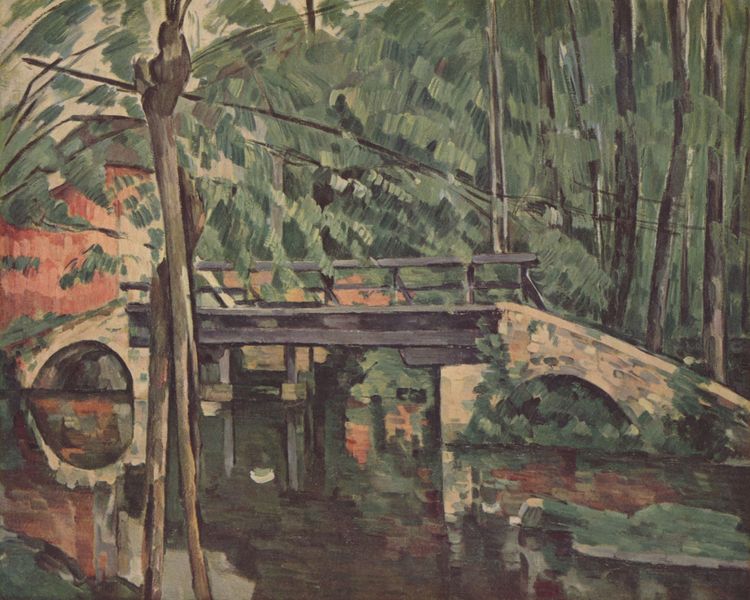
Titel: Brücke im Wald
Künstler: Paul Cézanne
Standort: Paris
Institution: Collection Molyneux
Schlagwörter: baum, blätter, dunkel, feuer, gemälde, laub, meer, wasser, baumstämme, bäume, cezanne, fluss, grün, impressionismus, landschaft, ocker, see, teich, ufer, äste, ausschnitt, blumen, braun, grau, hell, holz, licht, mitte, orange, pfeiler, schwarz, weiss, gebäude, gras, haus, park, rot, tiere, weg, wiese, beige, expressionismus, malerei, trinken, stein, steine, bild, spiegel, ast, bach, baumstamm, erde, kalt, mühle, nass, natur, spiegelung, stamm, vögel, zweige, brücke, büsche, einsam, gebüsch, hütte, sonne, boden, pflanze, pflanzen, kontrast, rechts, rosa, wald, rund, weiher, garten, ruhig, sommer, liebe, ruhe, komplementär, bogen, süden, warm, farben, mauer, farbe, violett, vegetation, idylle, spazieren, moment, romantik, tannen, steg, wasse, essen, detail, spiegeln, bohlen, geländer, allein, umriss, reflexion, momentaufnahme, gauguin, oben, unten, bögen, motiv, steinbrücke, links, spaziergang, expressionistisch, mauerwerk, flusslandschaft, idyllisch, stelzen, malen, flanieren, pinselduktus, reduktion, senkrecht, verschwommen, sandstein, romantisch, expressiv, paul cezanne, picasso, dickicht, urwald, fichten, kühl, barbizon, rampe, gespiegelt, holt, gabel, brücken, auf, brückenpfeiler, holzbrücke, elemente, aufgelöst, sekundärfarben, büume, bindung, boge, amazonas, waagrecht, satt, überqueren, sandig, erscheinungsfarbe, pleine air, auf ab, naturabbild, verlasssen